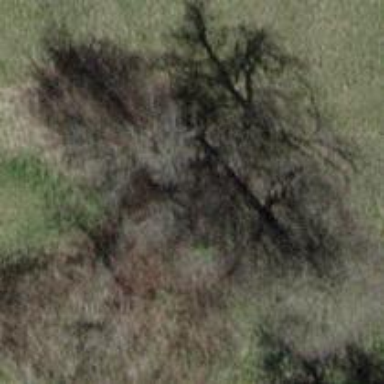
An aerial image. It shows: Single tag "natural: tree."